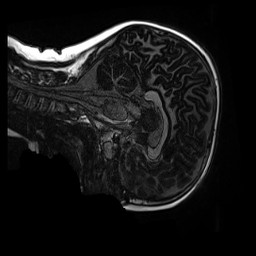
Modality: MP2RAGE
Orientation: sagittal
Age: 8
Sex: male
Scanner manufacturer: siemens
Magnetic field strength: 3 T
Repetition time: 4 s
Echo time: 0.00303 s